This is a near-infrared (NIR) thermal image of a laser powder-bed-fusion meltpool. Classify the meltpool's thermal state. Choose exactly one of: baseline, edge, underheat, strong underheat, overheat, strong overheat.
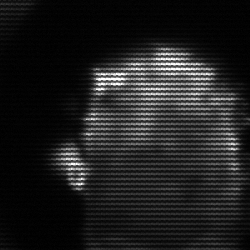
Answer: baseline